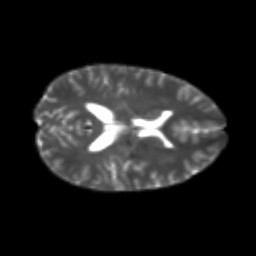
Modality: T2w
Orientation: axial
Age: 21
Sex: female
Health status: healthy
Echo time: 0.074 s